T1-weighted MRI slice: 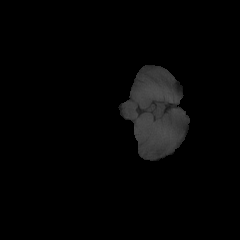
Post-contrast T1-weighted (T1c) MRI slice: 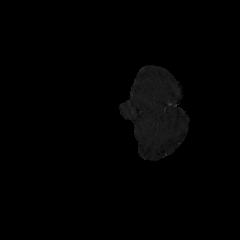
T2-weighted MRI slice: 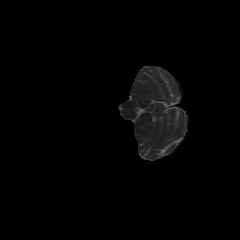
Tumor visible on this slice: no